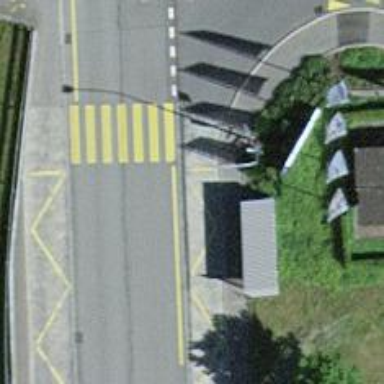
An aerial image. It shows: Platform for public transport with shelter.